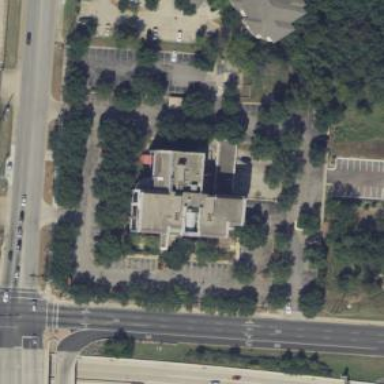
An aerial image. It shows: Building.